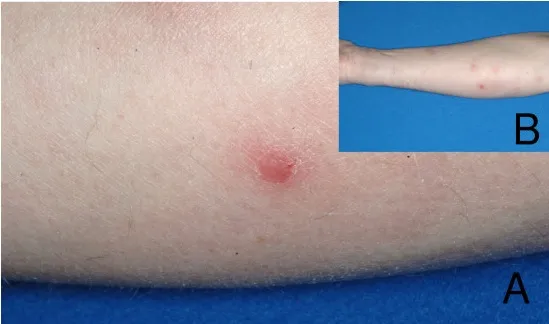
Clinical and histological findings. On the right arm.
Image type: medical_photograph (skin_photograph)